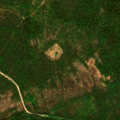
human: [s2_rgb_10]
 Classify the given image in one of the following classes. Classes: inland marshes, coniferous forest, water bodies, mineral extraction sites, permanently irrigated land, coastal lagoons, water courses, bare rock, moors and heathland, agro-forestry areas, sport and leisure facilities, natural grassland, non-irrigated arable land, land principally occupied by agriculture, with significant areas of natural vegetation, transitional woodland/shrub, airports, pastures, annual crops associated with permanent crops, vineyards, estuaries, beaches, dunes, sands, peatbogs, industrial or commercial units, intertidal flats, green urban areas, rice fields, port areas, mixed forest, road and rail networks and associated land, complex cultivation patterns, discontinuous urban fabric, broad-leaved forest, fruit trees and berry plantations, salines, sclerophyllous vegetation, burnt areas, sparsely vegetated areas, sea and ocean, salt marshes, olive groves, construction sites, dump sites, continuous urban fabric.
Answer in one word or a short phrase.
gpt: coniferous forest, mixed forest